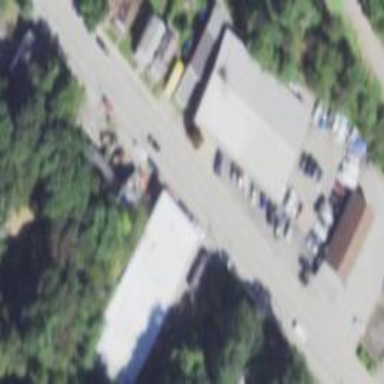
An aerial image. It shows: Commercial building.